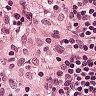
Metastatic tissue present: no